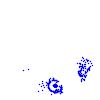
Particle: electron